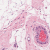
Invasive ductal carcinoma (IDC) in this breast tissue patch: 0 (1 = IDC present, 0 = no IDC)